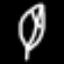
Label: leaf